Current action and preconditions to check: trajectory_clear

Your task: For each precondition in the list above, predict whether it will hold at this action.

Consider the current scene as observed from the mobile robot's camera, and analyze the predicted future states of all dynamic agents (e.g., people, animals, vehicles, or any moving entities) within the NEXT SECOND.

IMPORTANT: Only answer "very likely" if you are absolutely certain—based on strong, clear evidence—that a dynamic agent will violate the precondition in the predicted future state. Do NOT answer "very likely" for unlikely, ambiguous, or low-probability risks.

Ask yourself for each precondition: Is there a high probability, with clear and convincing evidence, that the predicted future states of any dynamic agent will interfere with the predicted future state of the currently executing action within the NEXT SECOND, causing that precondition to fail?

Assess the risk level based on these predictions. Use "likely" or "very likely" if motions create a clear risk of interference.

Use "neutral" or "improbable" if agents are nearby but their predicted paths are clearly diverging or non-conflicting.

Failure Risk Categories: "very improbable", "improbable", "neutral", "likely", "very likely"

Answer Format: Output ONLY the probability_of_failure value from these categories: "very improbable", "improbable", "neutral", "likely", "very likely"

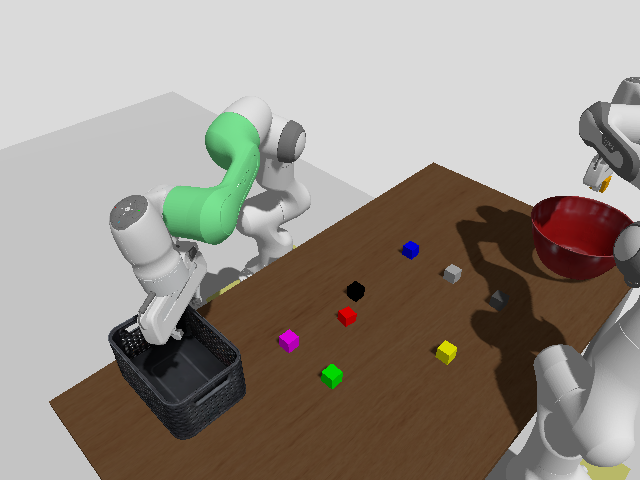

Answer: very improbable